Question:
I want get the last date of each service.
I would like to achieve the following:
'''
+-------------------+---------------------+------+------------+---------------+---------------+
| Vin | Concesionario_Crm | OTS | Fecha | Service | Concesionario |
+-------------------+---------------------+------+------------+---------------+---------------+
| JAANLR55EE7102074 | AUTOCONSA UIO | 9 | 23/04/2019 | MANTENIMIENTO | AUTOCONSA UIO|
+-------------------+---------------------+------+------------+---------------+---------------+
| JAANLR55EE7102074 | AUTOCONSA UIO | 9 | 10/09/2018 | MECANICA | AUTOCONSA UIO|
+-------------------+---------------------+------+------------+---------------+---------------+
'''
I tried this but it just get the record when the selected service have the last date
'''
Mantenimiento = "
INSERT INTO SERVICIO
SELECT DISTINCT
t2.Mes_CRM,
t2.Razon_social,
t2.vin,
t2.concesionario_crm,
t1.ots,
t1.fecha,
t2.tipo_servicio,
t2.concesionario
FROM
(
SELECT
MAX(t.Mes_CRM) AS Mes_CRM,
t.vin,
SUM(t.ots) AS ots,
MAX(t.fecha_salida) AS fecha
FROM CASO AS t
GROUP BY t.vin
) AS t1
INNER JOIN CASO AS t2
ON (t1.Mes_CRM = t2.Mes_CRM)
AND (t1.fecha = t2.fecha_salida)
AND (t1.vin = t2.vin)
WHERE (t2.tipo_servicio = 'MANTENIMIENTO')"
'''
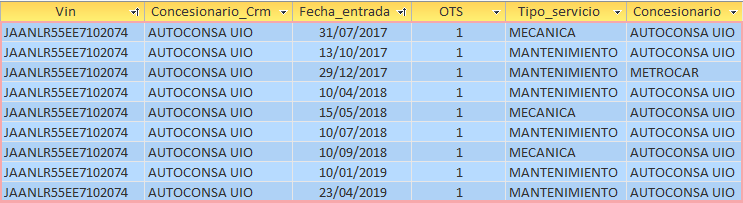
Answer: I think you want:
'''
select c.*
from caso as c
where c.fecha = (select max(c2.fecha)
from caso c2
where c2.service = c.service
);
'''